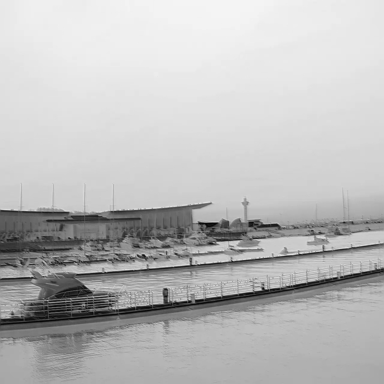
There are six objects shown in the infrared image, including four sailboats, and two canoes.